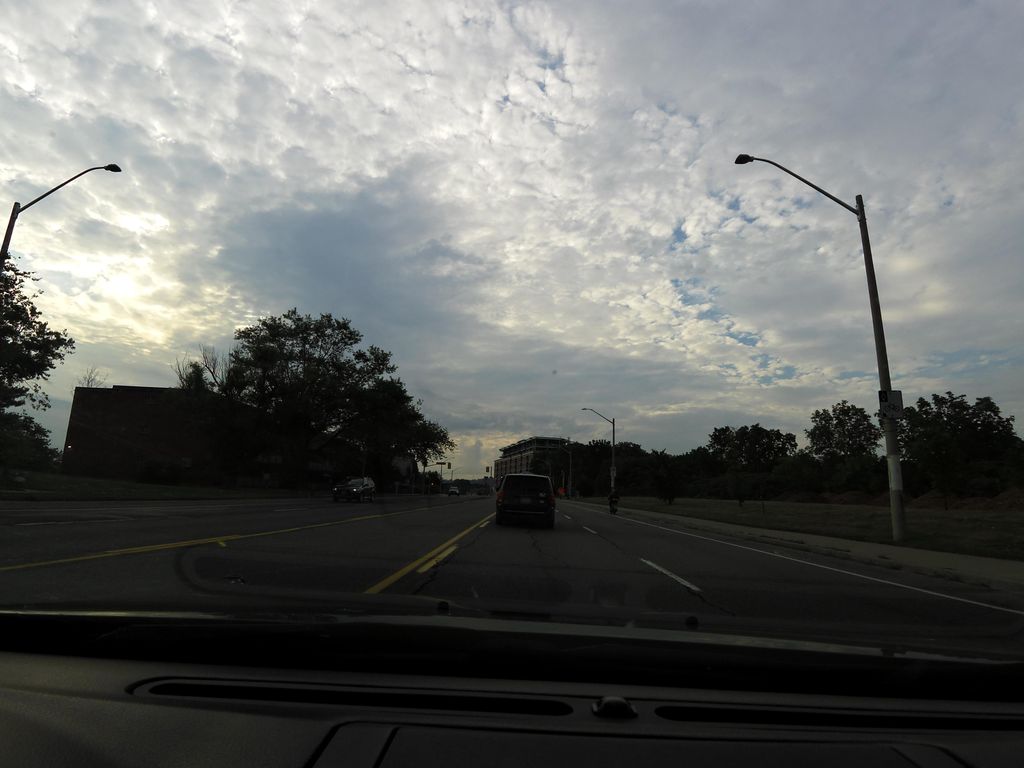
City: hamilton